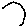
Label: bird